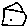
Label: house